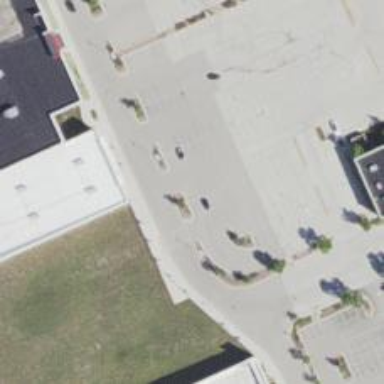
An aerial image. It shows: Parking space is available.